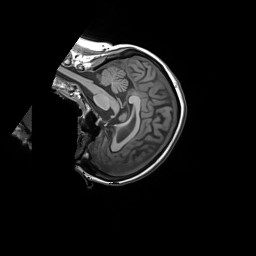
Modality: T1w
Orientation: sagittal
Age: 63
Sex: female
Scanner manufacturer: siemens
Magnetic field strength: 3 T
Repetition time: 1.55 s
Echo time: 0.00234 s